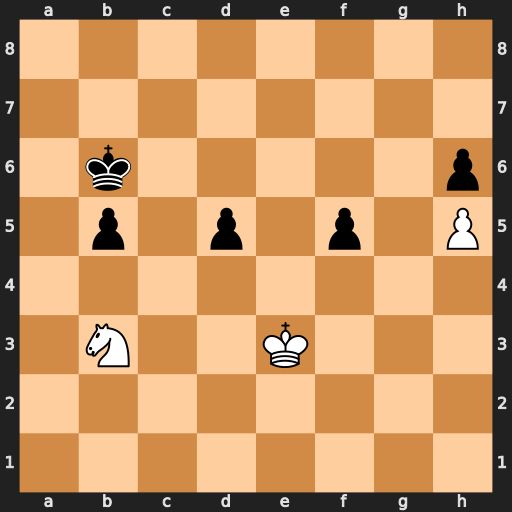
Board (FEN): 8/8/1k5p/1p1p1p1P/8/1N2K3/8/8
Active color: w
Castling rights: -
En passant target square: -
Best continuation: Kf4 b4 Kxf5 Kb5 Nd2